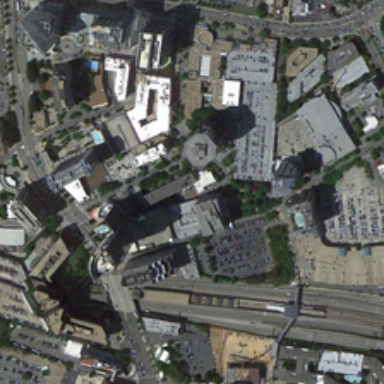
These tall buildings are surrounded by many tall trees .